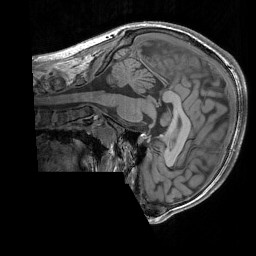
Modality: T1w
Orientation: sagittal
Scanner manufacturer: siemens
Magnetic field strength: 3 T
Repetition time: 1.83 s
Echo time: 0.00303 s